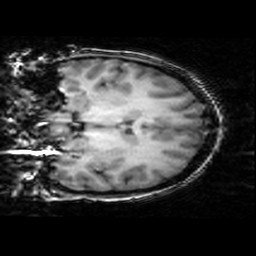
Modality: T1w
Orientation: coronal
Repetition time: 0.008948 s
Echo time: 0.001784 s